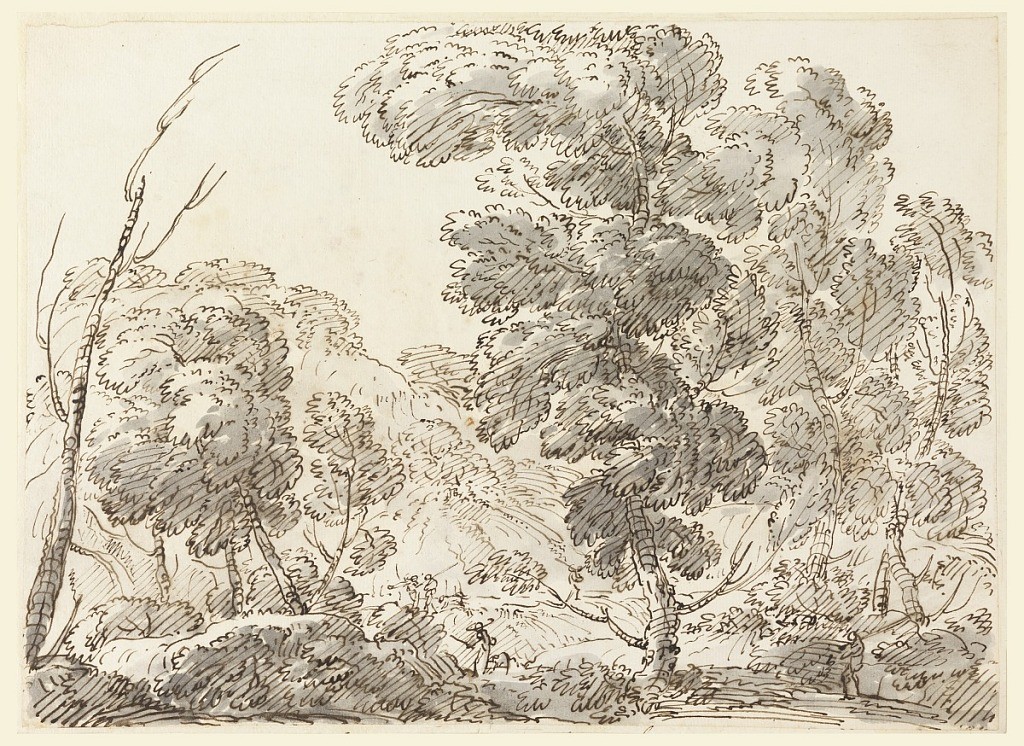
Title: Road in a Mountainous Country
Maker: Carlo Marchionni, Italian, 1702–1786
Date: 1770–1786
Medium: Black chalk, pen and ink, brush and watercolor on paper
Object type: Drawing
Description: Small figures among trees. Tree bare of branches at left.